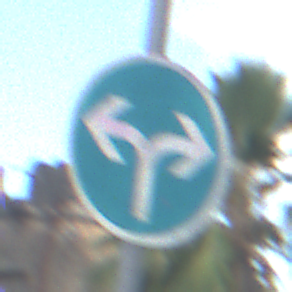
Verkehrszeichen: VorgeschriebeneFahrtrichtungRechtsOderLinks
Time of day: MorningAfternoon
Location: Outdoor (Suburban)
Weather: PartlyCloudy
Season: NotSpecified
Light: Natural